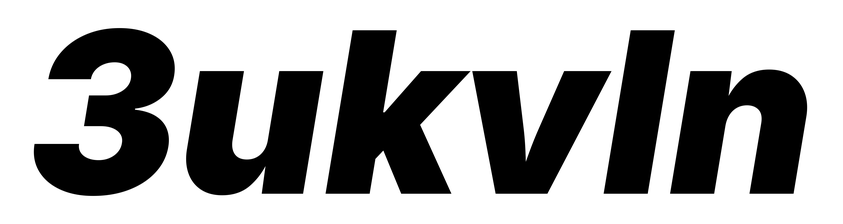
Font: Inter-Italic_Black_Italic